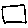
Label: square